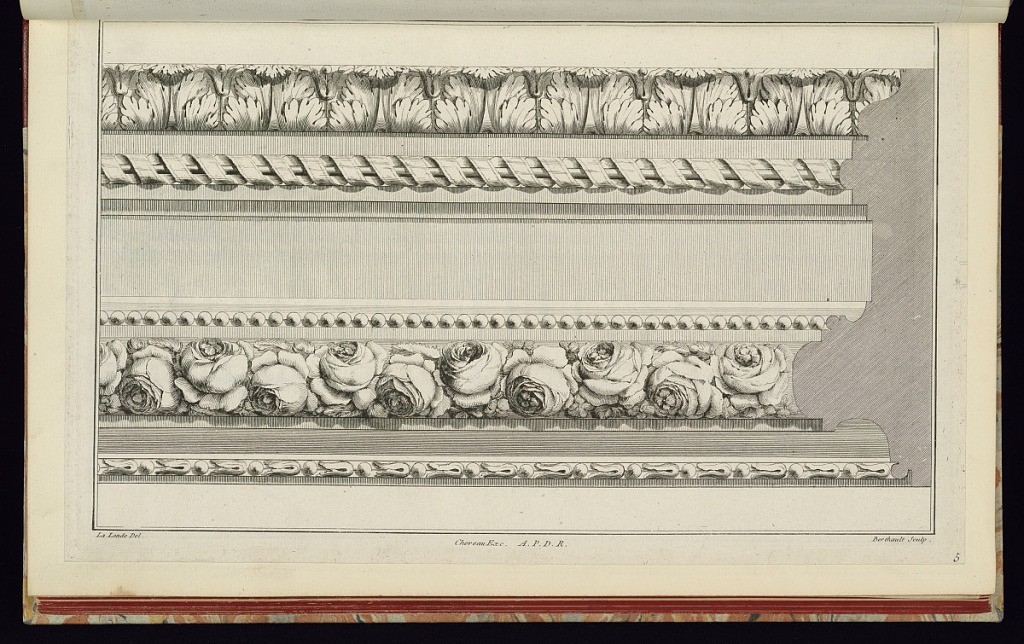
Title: Border Design with Cross-Section
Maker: Richard de Lalonde, French, active 1780–96
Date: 1785-1788
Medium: Etching on off-white laid paper
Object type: Print
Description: Border design with bands of molding and its cross section at the right. From top to bottom, the molding ornamentation consists of: acanthus leaves, ribbon and stick, planar, bead course, carved roses, and bead and leaf course. The plate is signed and numbered.